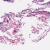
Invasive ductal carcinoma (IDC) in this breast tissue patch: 0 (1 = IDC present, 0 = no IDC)